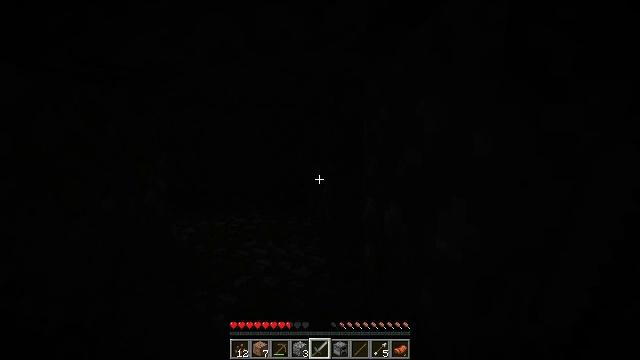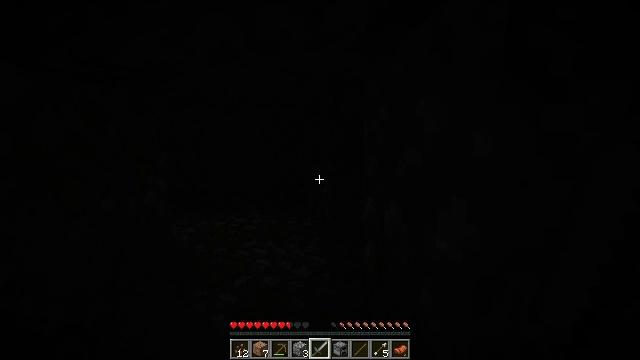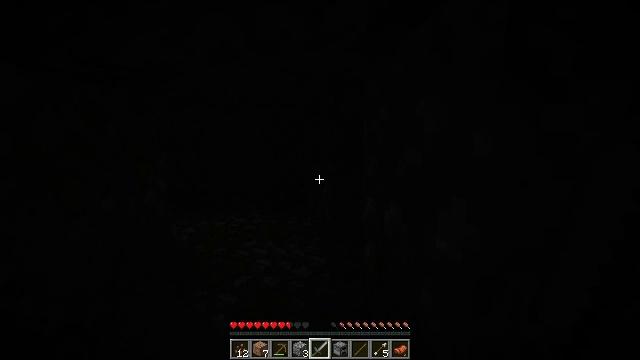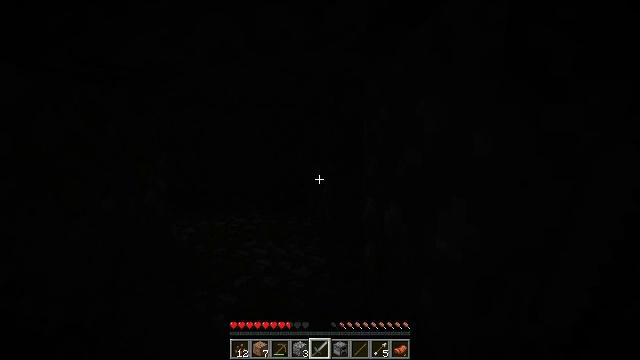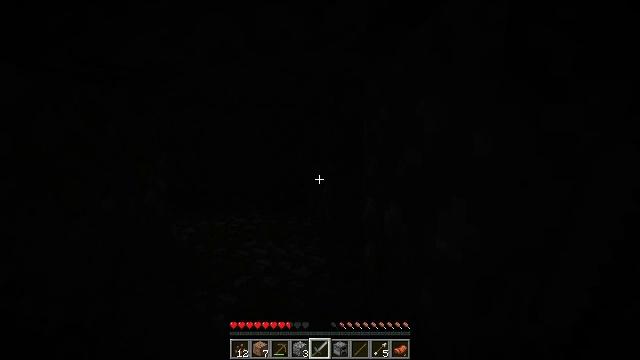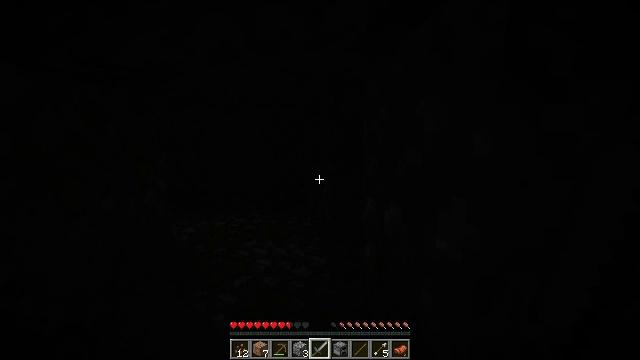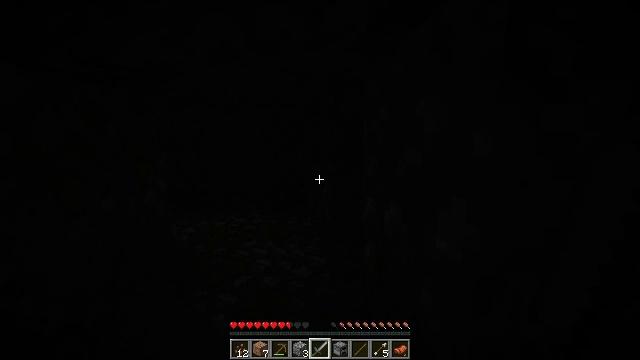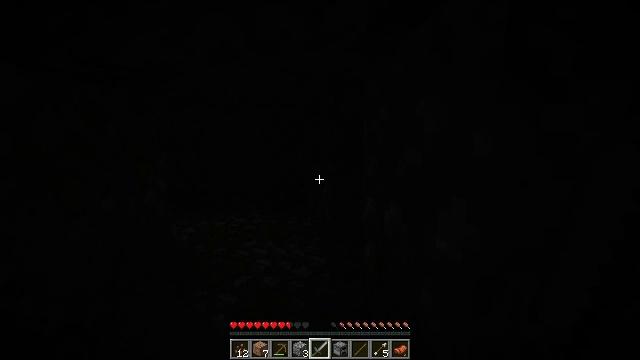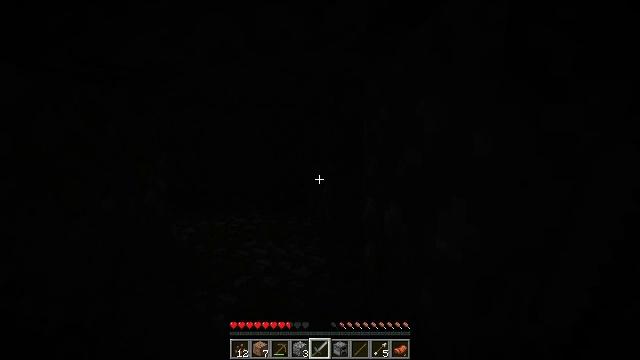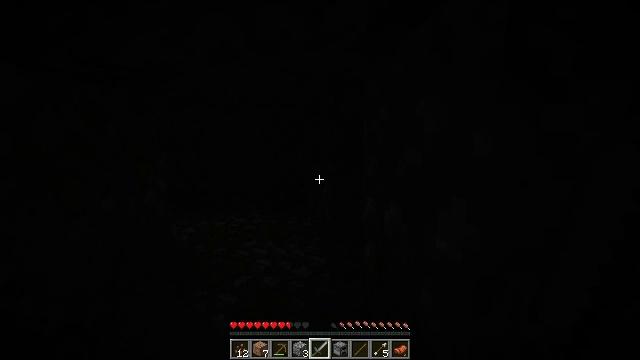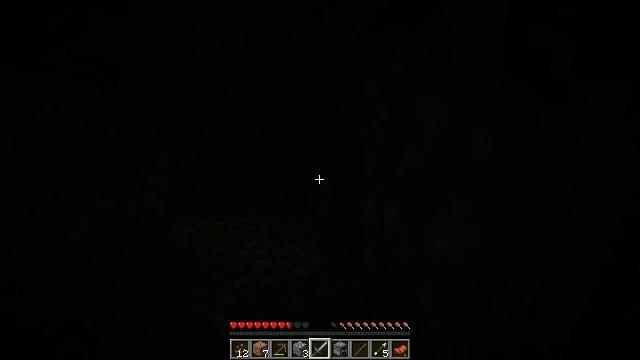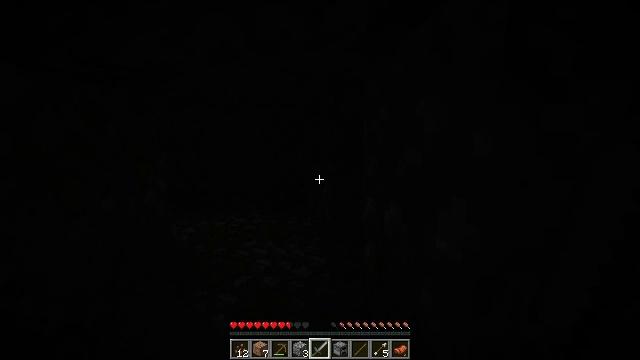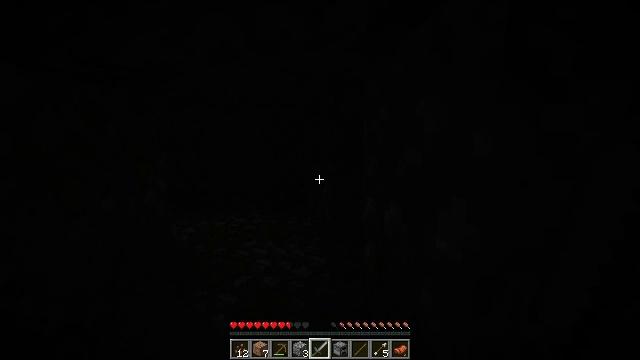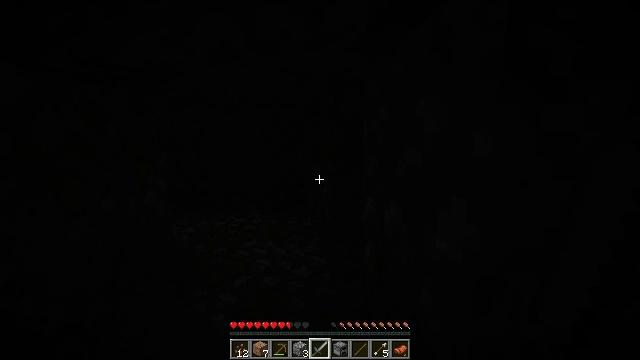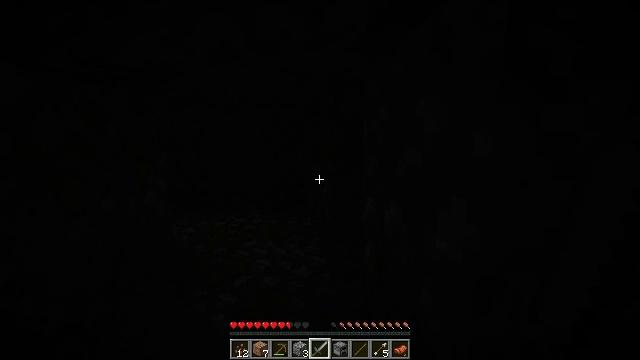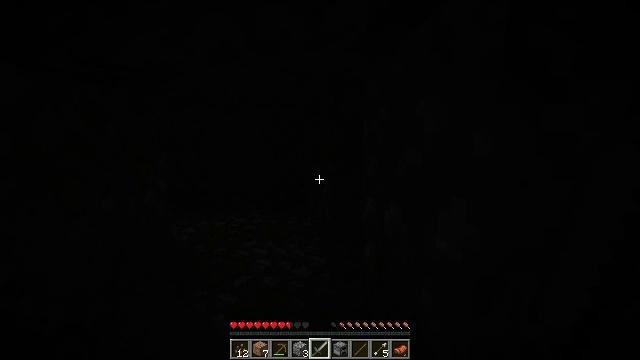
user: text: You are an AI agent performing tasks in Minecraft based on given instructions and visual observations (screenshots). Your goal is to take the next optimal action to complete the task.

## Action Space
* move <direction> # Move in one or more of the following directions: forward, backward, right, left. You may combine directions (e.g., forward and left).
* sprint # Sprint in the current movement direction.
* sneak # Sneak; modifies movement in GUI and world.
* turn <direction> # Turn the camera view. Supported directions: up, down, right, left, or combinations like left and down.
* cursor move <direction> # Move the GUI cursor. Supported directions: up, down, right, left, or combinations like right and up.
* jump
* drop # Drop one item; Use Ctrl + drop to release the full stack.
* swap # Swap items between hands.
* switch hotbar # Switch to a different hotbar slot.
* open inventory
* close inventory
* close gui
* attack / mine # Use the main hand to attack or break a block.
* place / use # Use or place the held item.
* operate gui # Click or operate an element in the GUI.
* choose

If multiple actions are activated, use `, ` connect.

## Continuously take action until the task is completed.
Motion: motion action
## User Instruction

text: Retrieve vines from walls or cliffs.
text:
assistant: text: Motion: no_op
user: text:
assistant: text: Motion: no_op
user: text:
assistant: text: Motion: no_op
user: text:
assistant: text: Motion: no_op
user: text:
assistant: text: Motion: no_op
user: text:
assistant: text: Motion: no_op
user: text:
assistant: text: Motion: no_op
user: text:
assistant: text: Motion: no_op
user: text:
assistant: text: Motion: no_op
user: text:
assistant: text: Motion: no_op
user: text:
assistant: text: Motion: no_op
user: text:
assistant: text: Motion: no_op
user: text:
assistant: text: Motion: no_op
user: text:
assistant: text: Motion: no_op
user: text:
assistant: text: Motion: no_op
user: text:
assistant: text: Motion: no_op
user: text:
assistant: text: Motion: no_op
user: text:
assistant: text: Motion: no_op
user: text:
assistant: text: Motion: no_op
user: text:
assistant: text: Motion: no_op
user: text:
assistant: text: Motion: no_op
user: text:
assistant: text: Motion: no_op
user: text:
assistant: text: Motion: no_op
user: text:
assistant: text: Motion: no_op
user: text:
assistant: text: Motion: no_op
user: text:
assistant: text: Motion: no_op
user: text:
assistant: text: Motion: no_op
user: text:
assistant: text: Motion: no_op
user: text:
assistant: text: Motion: no_op
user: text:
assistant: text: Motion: no_op